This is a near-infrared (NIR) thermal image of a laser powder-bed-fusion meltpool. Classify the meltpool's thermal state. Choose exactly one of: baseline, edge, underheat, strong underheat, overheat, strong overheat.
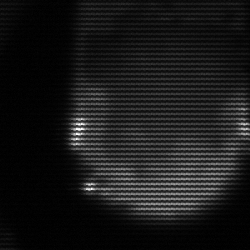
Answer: edge